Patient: sex F, age 31
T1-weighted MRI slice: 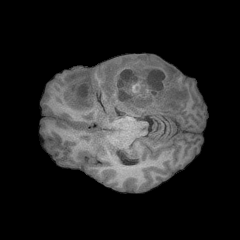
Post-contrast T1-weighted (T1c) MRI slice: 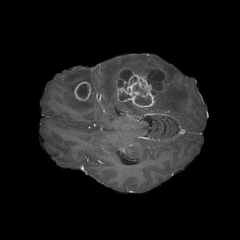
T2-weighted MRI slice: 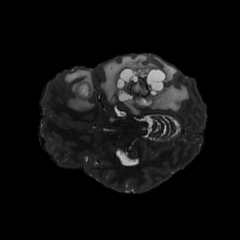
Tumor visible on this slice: yes
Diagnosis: Glioblastoma, IDH-wildtype
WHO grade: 4